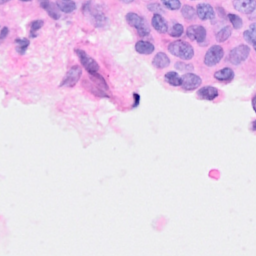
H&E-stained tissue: Breast